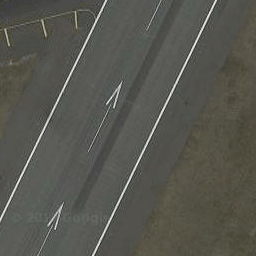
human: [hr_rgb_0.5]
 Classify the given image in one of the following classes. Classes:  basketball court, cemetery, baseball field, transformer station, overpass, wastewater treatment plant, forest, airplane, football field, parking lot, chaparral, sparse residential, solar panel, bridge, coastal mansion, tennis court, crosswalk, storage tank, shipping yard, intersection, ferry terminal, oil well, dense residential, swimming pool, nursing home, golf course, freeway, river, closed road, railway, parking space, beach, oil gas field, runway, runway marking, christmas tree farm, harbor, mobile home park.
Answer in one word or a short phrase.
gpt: runway